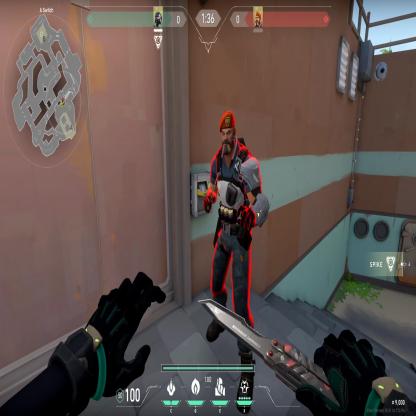
Label: enemy